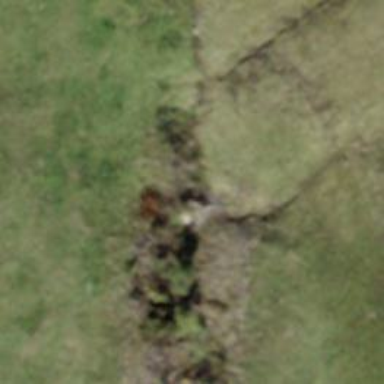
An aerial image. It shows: Ditch in the surroundings.